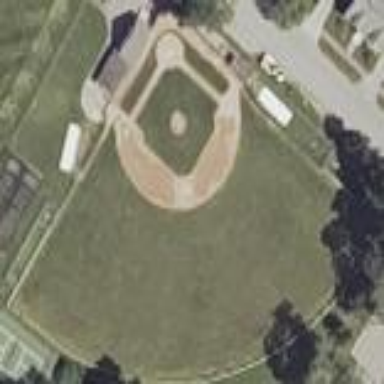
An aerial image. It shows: Chain link fence surrounding grass pitch used for baseball.